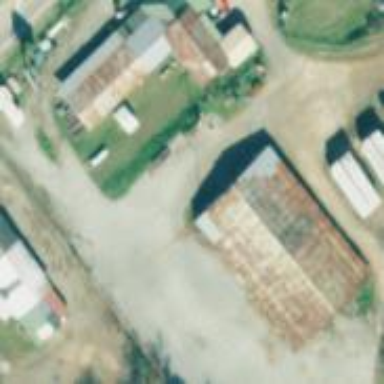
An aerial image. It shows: Farm auxiliary building.